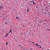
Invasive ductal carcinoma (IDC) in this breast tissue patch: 1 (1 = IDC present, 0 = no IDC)